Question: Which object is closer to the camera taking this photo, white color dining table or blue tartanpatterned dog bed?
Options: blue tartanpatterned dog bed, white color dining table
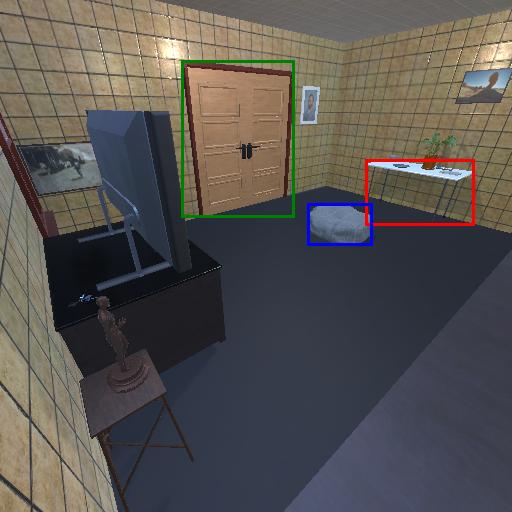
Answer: blue tartanpatterned dog bed